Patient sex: M
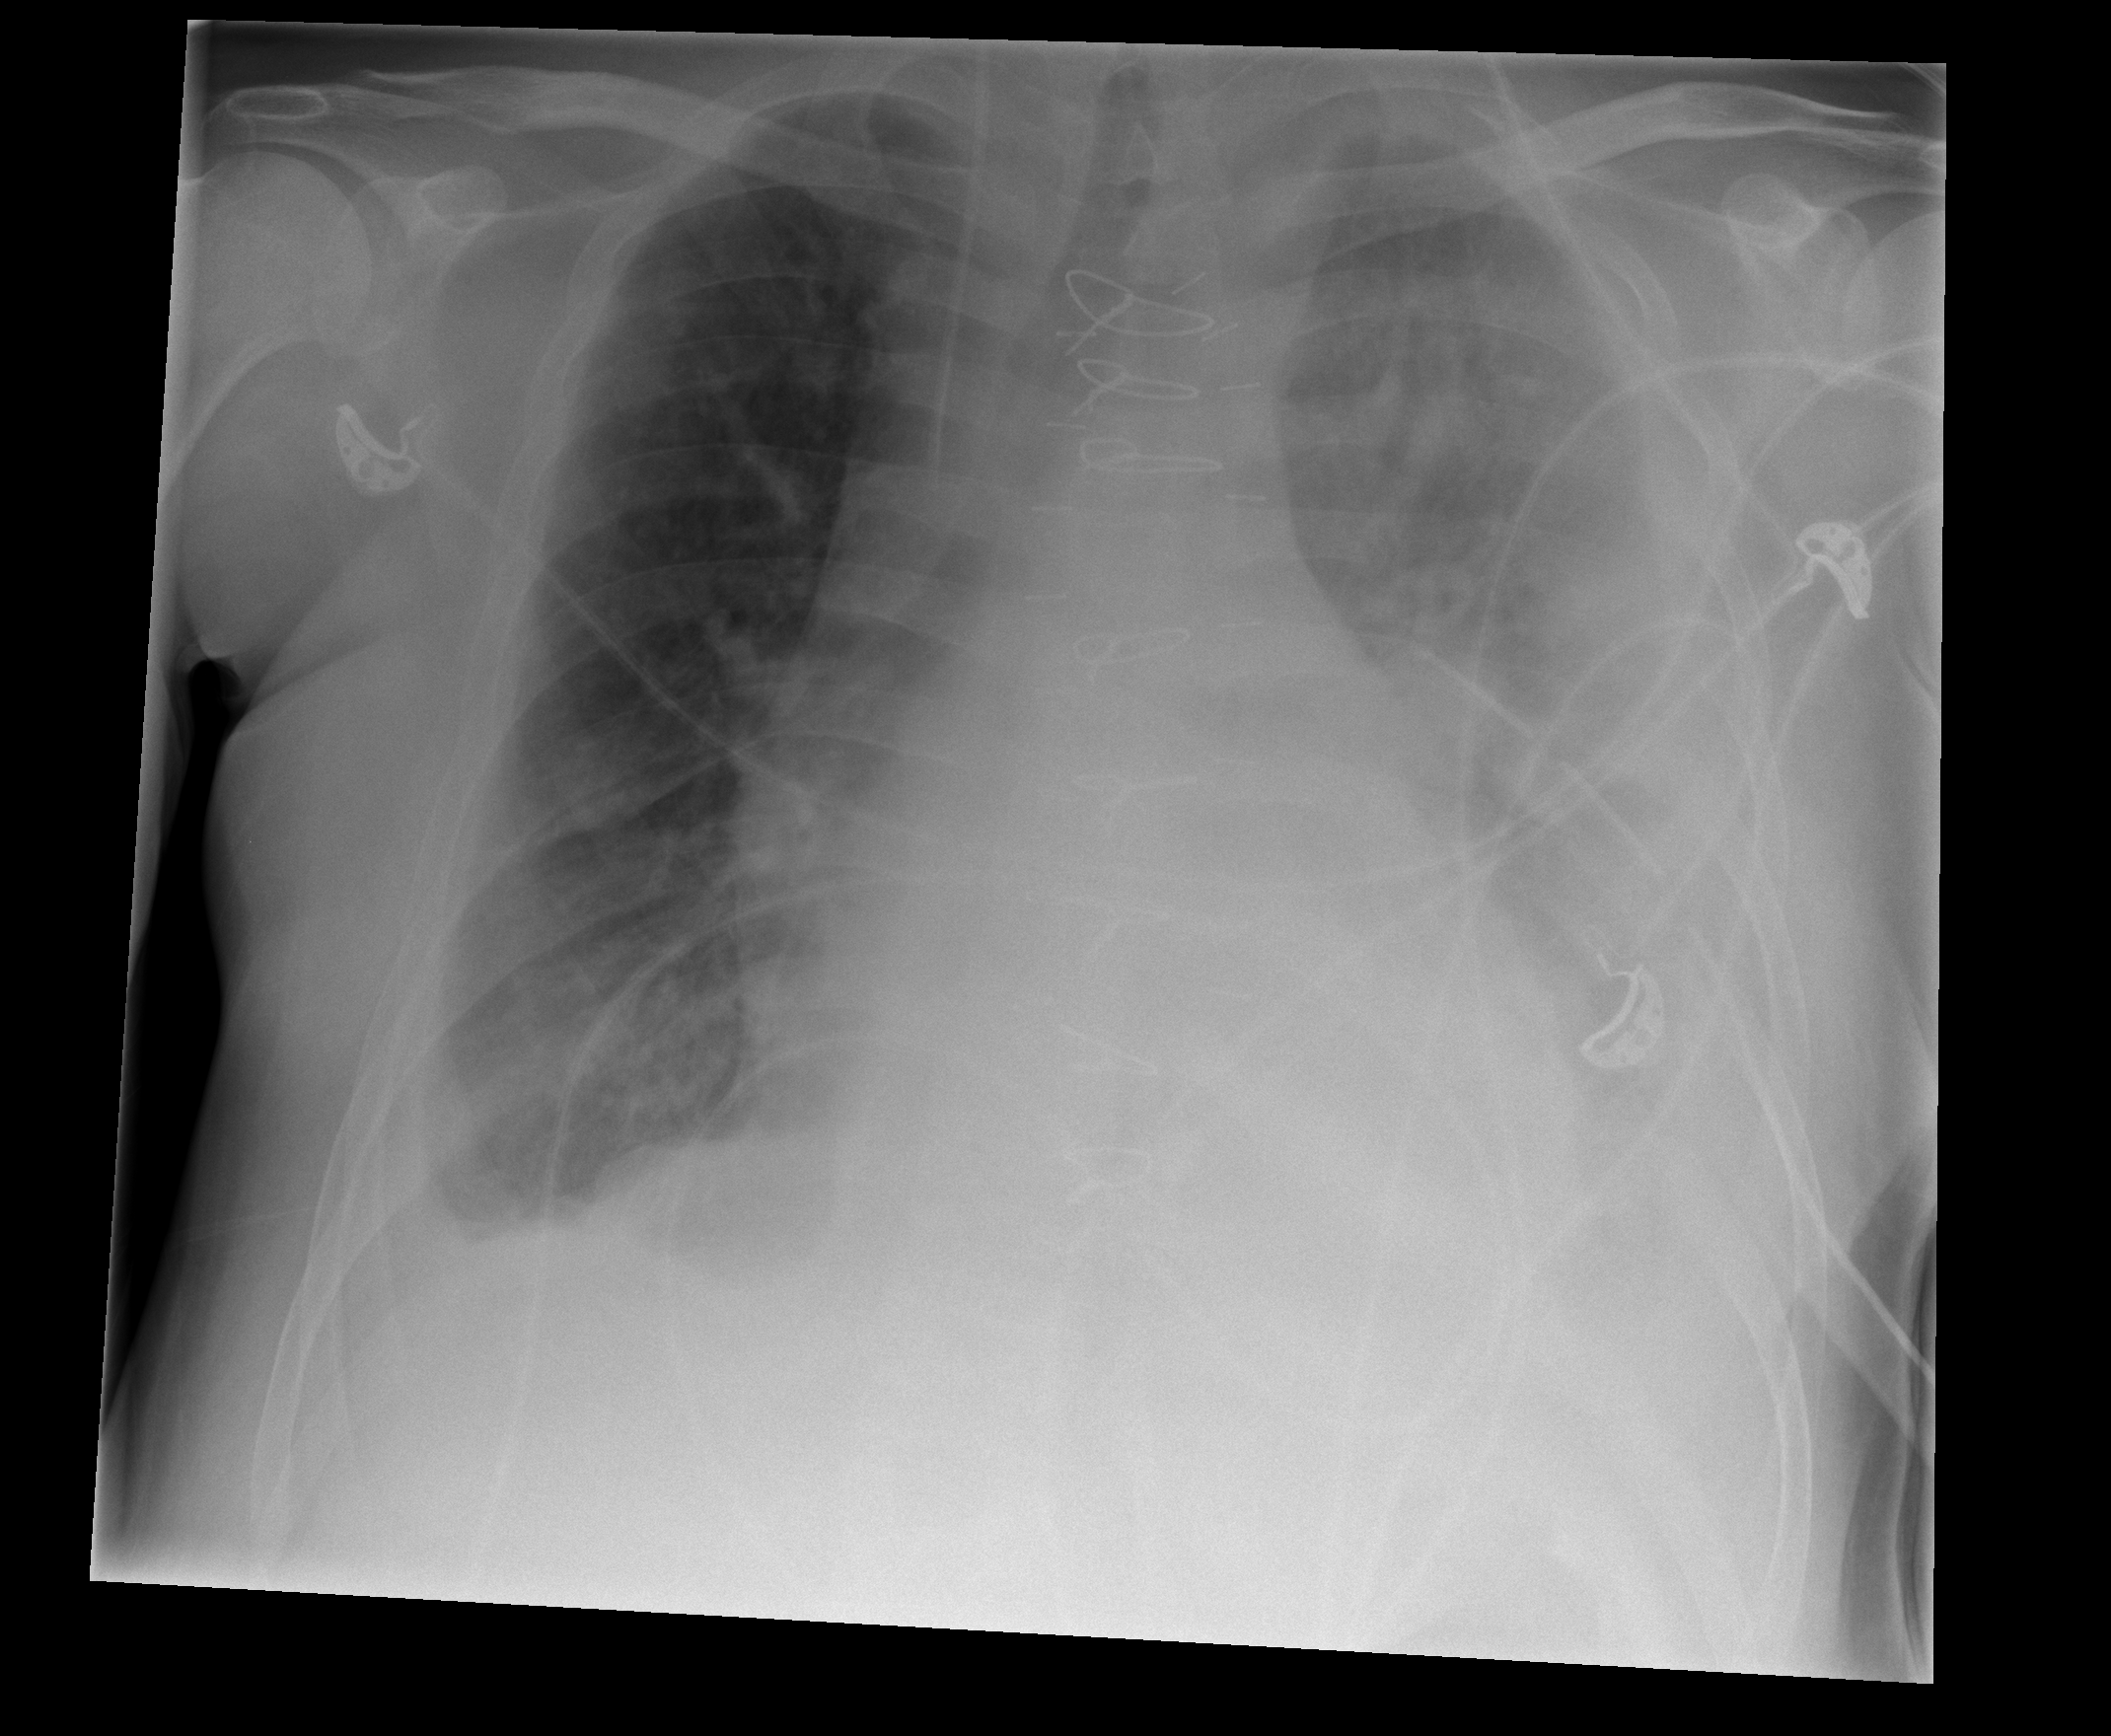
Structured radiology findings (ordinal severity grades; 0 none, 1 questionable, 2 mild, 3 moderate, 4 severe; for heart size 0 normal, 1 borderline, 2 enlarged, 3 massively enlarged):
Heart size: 2
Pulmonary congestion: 0
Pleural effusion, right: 2
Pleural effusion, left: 3
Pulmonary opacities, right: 0
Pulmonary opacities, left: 0
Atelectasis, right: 2
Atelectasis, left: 3